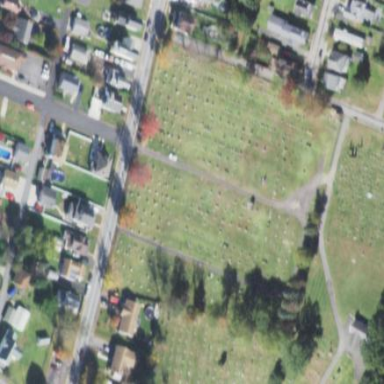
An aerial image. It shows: Cemetery.